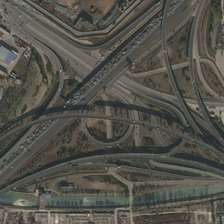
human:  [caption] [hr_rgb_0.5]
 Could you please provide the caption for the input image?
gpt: many cars are running on a viaduct .

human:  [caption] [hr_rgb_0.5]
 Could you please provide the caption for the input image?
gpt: many cars are running on a viaduct .

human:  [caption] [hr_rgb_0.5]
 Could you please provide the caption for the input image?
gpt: many cars are running on a viaduct .

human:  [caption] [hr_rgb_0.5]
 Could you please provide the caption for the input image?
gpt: many cars are running on a viaduct .

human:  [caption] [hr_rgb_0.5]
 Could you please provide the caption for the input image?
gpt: many cars are running on a viaduct .